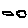
Label: cloud